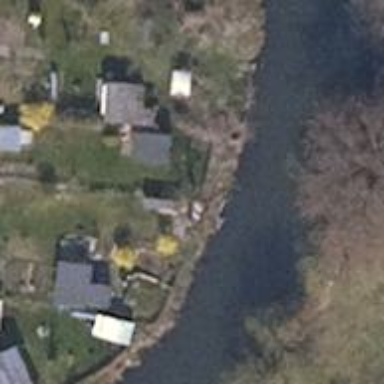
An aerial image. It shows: Canal.